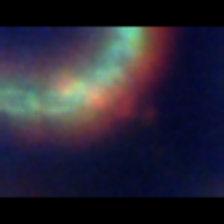
Taxon: Diatom_aggregate
Group: Diatoms